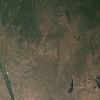
Label: land